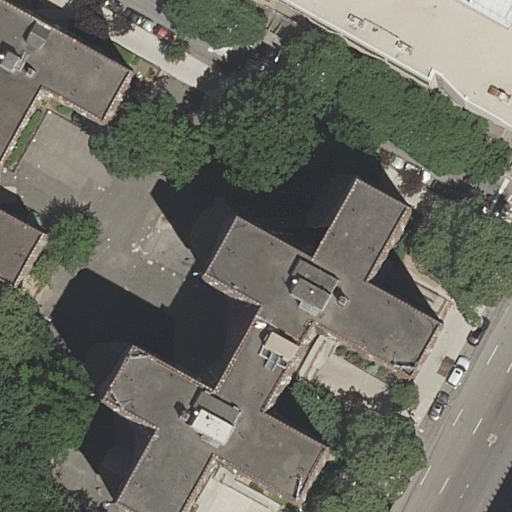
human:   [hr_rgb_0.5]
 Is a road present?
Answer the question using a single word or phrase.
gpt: yes

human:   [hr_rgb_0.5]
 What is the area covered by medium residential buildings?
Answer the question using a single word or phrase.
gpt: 0m2

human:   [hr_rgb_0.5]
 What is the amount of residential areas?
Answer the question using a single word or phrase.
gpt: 1

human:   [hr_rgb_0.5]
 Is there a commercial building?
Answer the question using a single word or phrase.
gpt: no

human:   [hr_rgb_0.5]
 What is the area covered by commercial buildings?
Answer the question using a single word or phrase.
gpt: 0m2

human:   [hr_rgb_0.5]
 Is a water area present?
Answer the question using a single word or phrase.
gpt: no

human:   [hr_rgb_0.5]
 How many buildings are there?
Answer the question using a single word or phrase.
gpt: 3

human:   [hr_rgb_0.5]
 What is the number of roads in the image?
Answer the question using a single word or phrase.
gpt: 2

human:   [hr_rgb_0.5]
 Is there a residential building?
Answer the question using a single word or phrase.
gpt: yes

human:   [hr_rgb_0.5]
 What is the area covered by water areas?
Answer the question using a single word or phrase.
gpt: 0m2

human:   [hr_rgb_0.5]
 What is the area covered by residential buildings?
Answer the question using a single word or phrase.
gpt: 1755m2

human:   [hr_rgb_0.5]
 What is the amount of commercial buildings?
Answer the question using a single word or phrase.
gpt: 0

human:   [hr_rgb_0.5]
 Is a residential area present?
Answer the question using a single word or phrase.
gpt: yes

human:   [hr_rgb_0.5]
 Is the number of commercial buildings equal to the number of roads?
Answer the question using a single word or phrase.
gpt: no

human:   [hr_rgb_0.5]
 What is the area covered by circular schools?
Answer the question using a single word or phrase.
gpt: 0m2

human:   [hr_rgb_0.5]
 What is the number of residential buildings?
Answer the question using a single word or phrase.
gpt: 2

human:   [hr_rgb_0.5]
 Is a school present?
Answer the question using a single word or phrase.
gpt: yes

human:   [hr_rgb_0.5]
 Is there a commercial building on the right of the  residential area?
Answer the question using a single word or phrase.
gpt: no

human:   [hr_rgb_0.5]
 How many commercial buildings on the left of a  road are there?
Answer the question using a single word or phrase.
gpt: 0

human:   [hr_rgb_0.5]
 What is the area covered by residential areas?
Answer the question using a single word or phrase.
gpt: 0m2

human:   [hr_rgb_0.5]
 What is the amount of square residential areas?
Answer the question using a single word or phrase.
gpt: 0

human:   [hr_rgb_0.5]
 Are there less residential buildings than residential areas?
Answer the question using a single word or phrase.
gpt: no

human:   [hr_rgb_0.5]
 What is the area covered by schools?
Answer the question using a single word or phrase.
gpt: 389m2

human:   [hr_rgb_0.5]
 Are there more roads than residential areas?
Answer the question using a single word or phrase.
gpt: yes

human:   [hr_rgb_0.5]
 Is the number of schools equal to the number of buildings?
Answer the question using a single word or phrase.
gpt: no

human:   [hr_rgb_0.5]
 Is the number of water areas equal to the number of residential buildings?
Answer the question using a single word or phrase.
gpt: no

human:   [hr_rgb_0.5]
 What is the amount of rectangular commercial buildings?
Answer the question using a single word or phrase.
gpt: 0

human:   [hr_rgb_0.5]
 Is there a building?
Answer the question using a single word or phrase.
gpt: yes

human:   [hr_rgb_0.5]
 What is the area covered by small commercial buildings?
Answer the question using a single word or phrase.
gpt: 0m2

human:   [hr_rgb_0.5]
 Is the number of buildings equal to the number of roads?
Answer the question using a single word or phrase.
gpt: no

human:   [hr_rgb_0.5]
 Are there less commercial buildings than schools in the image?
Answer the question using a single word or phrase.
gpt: yes

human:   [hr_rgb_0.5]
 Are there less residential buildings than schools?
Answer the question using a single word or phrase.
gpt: no

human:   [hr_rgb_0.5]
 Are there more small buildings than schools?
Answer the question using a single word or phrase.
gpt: no

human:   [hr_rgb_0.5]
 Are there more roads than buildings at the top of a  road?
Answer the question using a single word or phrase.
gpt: no

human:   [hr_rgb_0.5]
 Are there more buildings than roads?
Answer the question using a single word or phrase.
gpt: yes

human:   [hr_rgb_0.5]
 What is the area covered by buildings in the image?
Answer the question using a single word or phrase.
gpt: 2144m2

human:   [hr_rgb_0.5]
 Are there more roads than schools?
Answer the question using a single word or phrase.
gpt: yes

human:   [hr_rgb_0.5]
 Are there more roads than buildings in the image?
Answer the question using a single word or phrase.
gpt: no

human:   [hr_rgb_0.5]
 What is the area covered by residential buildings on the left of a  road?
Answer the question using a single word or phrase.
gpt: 1755m2

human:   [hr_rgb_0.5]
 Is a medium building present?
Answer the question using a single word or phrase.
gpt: yes

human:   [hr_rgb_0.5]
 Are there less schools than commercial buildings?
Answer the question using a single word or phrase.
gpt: no

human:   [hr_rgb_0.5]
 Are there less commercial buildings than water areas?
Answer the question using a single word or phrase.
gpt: no

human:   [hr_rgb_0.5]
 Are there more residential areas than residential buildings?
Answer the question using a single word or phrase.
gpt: no

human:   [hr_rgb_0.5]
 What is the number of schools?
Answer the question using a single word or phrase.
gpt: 1

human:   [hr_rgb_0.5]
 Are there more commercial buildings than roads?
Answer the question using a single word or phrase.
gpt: no

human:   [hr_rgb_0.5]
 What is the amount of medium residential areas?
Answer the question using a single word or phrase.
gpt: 0

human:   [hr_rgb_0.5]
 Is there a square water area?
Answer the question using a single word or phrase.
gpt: no

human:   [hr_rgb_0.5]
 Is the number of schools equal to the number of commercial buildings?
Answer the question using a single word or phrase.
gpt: no

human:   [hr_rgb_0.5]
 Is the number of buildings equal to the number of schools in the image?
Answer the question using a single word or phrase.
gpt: no

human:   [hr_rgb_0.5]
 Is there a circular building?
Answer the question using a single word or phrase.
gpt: no

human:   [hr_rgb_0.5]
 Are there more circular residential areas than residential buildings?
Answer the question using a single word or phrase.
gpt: no

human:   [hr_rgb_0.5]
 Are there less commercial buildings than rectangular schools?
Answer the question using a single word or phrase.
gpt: yes

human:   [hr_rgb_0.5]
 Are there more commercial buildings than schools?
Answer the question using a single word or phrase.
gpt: no

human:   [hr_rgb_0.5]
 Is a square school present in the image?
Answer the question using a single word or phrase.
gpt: no

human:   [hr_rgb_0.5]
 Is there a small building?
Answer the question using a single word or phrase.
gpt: yes

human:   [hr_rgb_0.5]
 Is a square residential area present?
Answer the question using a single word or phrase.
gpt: no

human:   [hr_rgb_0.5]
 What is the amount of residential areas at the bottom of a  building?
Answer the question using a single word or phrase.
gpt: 1

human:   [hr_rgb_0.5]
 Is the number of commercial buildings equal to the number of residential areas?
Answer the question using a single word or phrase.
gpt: no

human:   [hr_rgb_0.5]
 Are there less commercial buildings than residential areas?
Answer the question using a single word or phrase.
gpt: yes

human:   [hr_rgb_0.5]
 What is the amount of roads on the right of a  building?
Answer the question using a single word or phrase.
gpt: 2

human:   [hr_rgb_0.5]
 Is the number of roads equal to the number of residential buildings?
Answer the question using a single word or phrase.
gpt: yes

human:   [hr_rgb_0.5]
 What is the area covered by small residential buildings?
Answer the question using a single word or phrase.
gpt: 28m2

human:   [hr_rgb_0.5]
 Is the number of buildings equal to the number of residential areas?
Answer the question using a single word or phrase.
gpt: no

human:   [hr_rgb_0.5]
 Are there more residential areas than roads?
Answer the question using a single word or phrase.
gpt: no